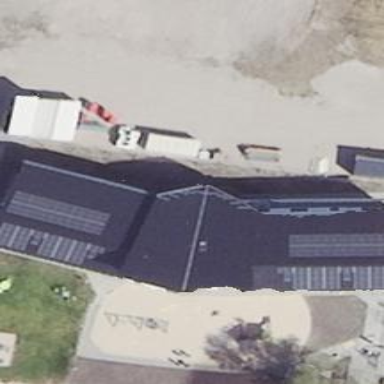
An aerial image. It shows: Kindergarten.